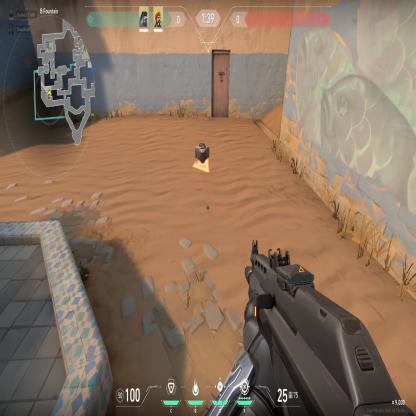
Label: dropped spike